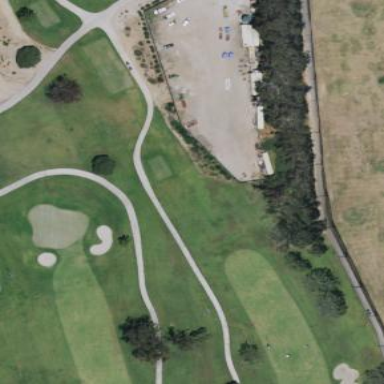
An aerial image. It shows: Golf bunker filled with sandy terrain.